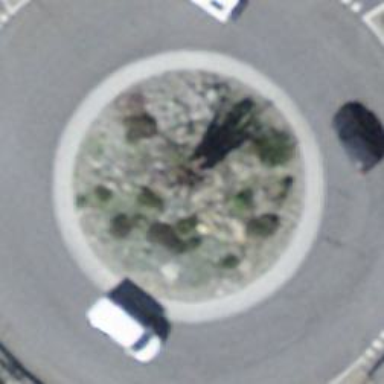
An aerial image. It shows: Primary highway with asphalt surface leading to roundabout.